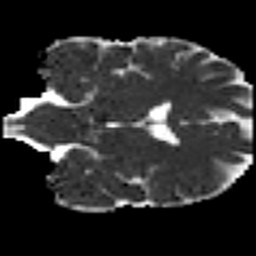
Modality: MD
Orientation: coronal
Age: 49
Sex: male
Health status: healthy
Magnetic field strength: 3 T
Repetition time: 8.4 s
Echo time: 0.0926 s